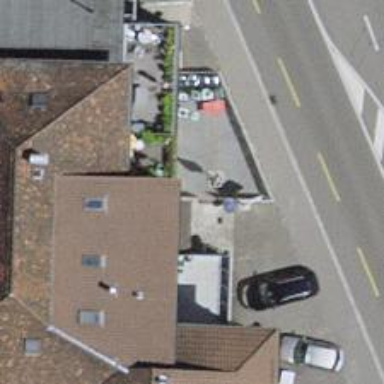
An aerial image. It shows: Restaurant.